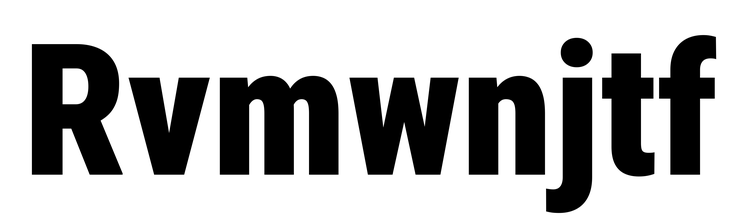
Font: Roboto_Condensed_Black